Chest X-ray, PA view. Patient: 26 years old, sex M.
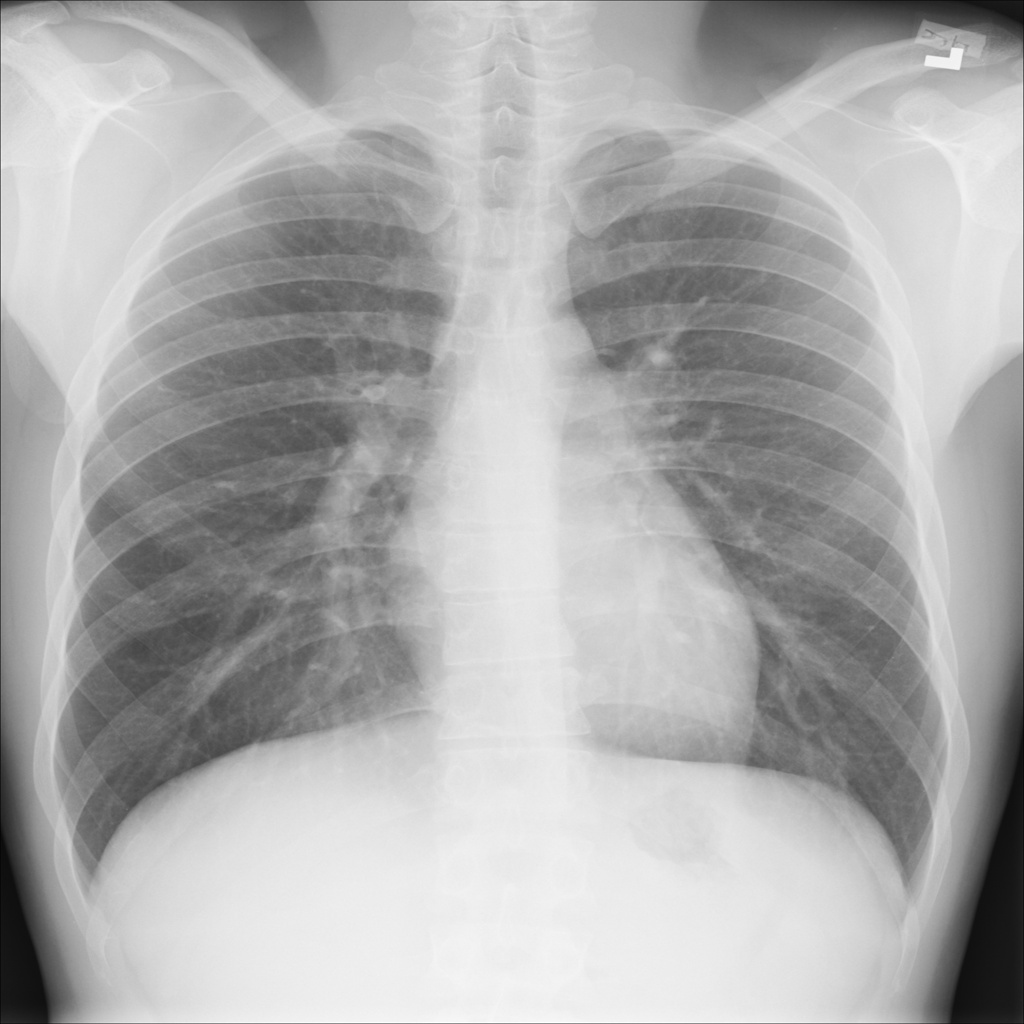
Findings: No Finding